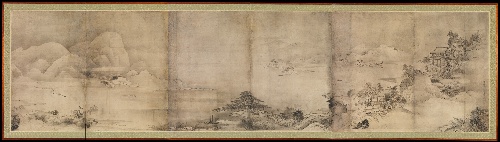
Title: 近江八景|Eight Views of Ōmi (Ōmi hakkei)
Artist: Soga Shōhaku
Artist bio: Japanese, 1730–1781
Date: ca. 1762–66
Object type: Screen
Classification: Paintings
Medium: Six-panel folding screen; ink and paper
Culture: Japan
Period: Edo period (1615–1868)
Dimensions: Image: 46 in. x 13 ft. (116.8 x 396.2 cm)
Department: Asian Art
Credit line: Gift of William and Marjorie Normand, 1994
Accession year: 1994
Repository: Metropolitan Museum of Art, New York, NY
Tags: Houses|Lakes|Mountains|Landscapes|Trees